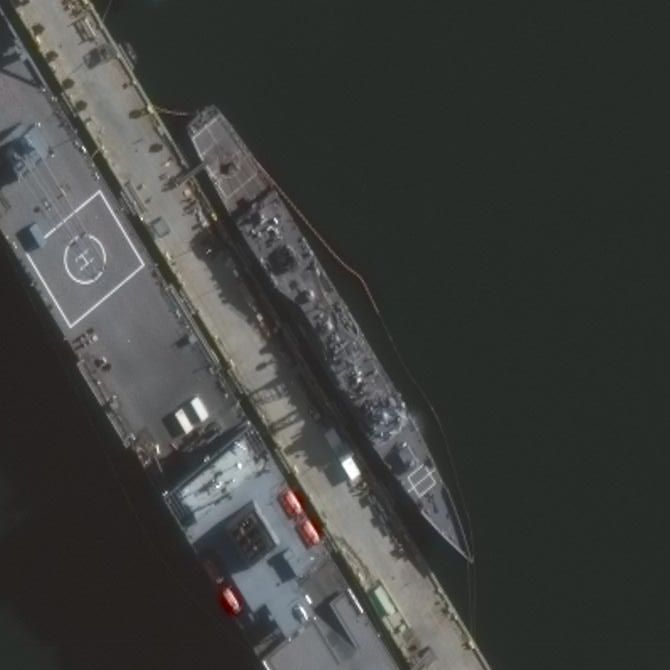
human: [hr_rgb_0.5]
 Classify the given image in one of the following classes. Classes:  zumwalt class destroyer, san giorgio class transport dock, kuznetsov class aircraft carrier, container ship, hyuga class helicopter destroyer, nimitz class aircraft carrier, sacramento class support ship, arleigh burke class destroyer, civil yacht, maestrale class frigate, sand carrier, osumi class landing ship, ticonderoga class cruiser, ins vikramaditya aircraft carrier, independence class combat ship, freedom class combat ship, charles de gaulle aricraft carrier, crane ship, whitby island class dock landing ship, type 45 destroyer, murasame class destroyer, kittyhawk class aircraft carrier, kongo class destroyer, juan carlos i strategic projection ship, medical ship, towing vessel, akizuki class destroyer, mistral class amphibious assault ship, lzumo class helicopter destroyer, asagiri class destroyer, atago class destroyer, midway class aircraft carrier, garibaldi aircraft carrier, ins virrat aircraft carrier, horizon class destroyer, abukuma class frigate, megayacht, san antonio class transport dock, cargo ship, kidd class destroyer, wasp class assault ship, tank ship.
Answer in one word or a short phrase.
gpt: Ticonderoga class cruiser